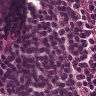
Metastatic tissue present: no